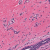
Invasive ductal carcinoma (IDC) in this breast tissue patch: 0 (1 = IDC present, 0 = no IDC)